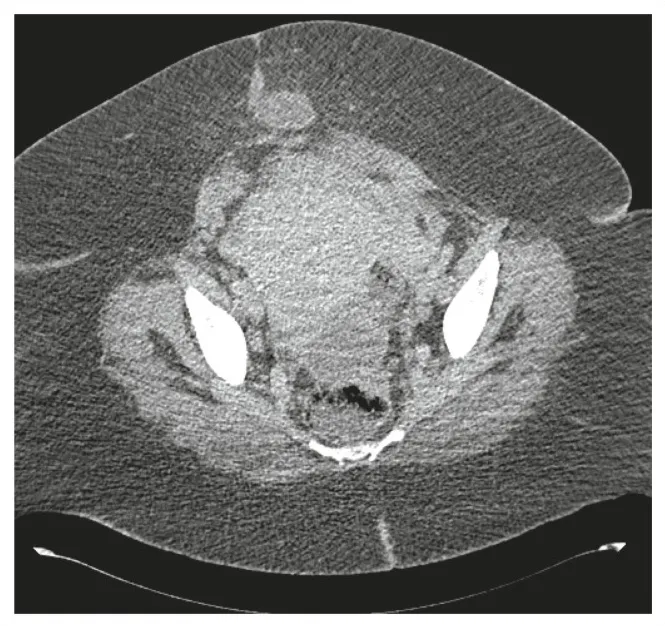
Computer tomographic scan of the abdomen demonstrating a grossly enlarged uterus and tumour mass extending through the anterior abdominal wall to the subcutaneous tissue.
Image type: radiology (ct)